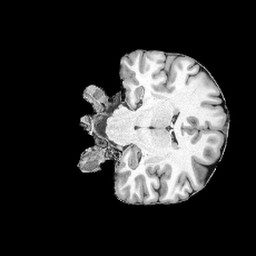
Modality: UNIT1
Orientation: coronal